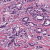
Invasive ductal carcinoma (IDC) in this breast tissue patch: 1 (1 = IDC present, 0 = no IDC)